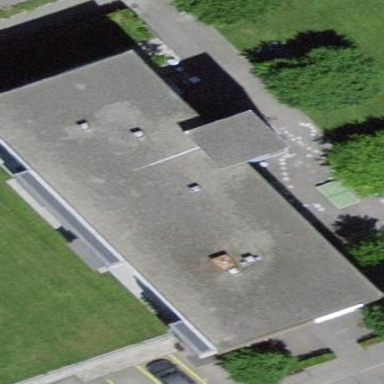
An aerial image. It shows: Building with flat roof.